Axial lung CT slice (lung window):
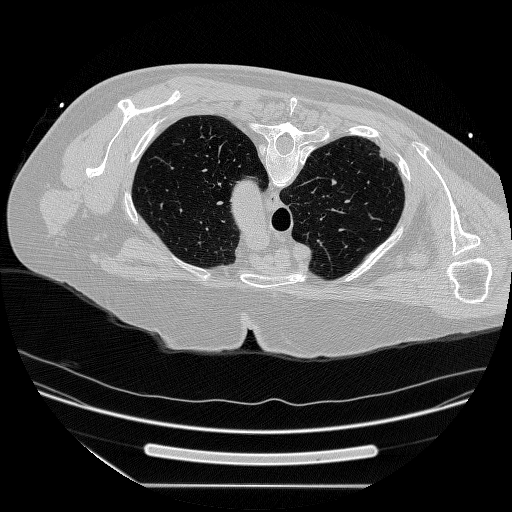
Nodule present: no